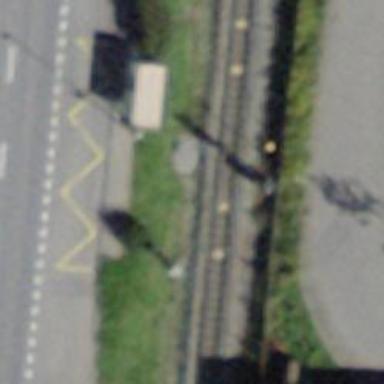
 serving as platform for public transportation."